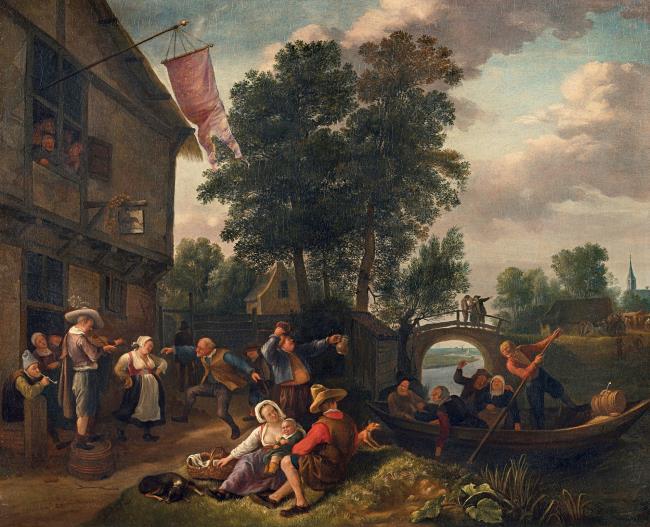
Title: Peasants making merry before an inn
Artist: Jan Steen
Earliest date: 1631
Latest date: 1679
Genre: painting
Iconography: Tobacco
Keywords: genre, in a landscape, inn, river, stone bridge, row boat, shore (landform), cheerful company, company of peasants, hat, dancing (activity), making music, breastfeed, drinking, smoking (activity), violin, pipe, flag, signboard, basket, dog, ewer (vessel), terracotta